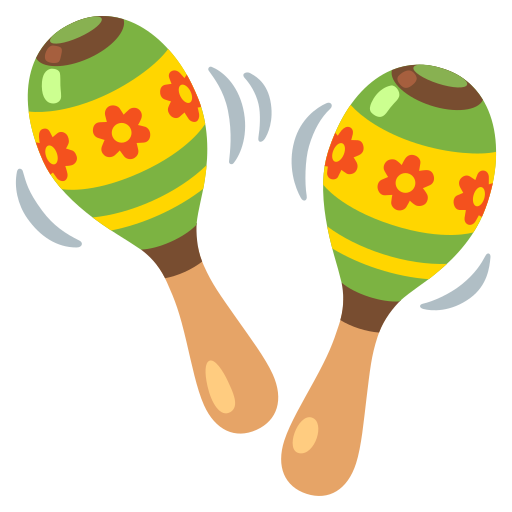
Emoji: 🪇